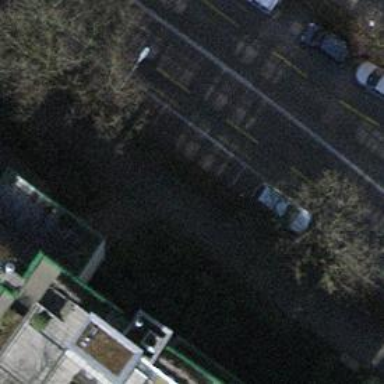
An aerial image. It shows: Parking lane area.